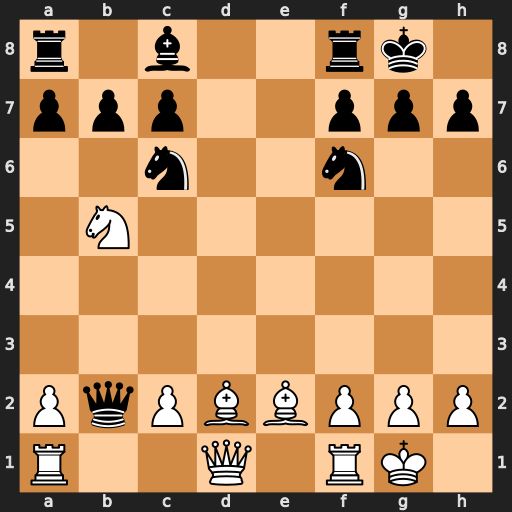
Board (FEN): r1b2rk1/ppp2ppp/2n2n2/1N6/8/8/PqPBBPPP/R2Q1RK1
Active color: w
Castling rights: -
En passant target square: -
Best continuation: Bc3 Qxc3 Nxc3